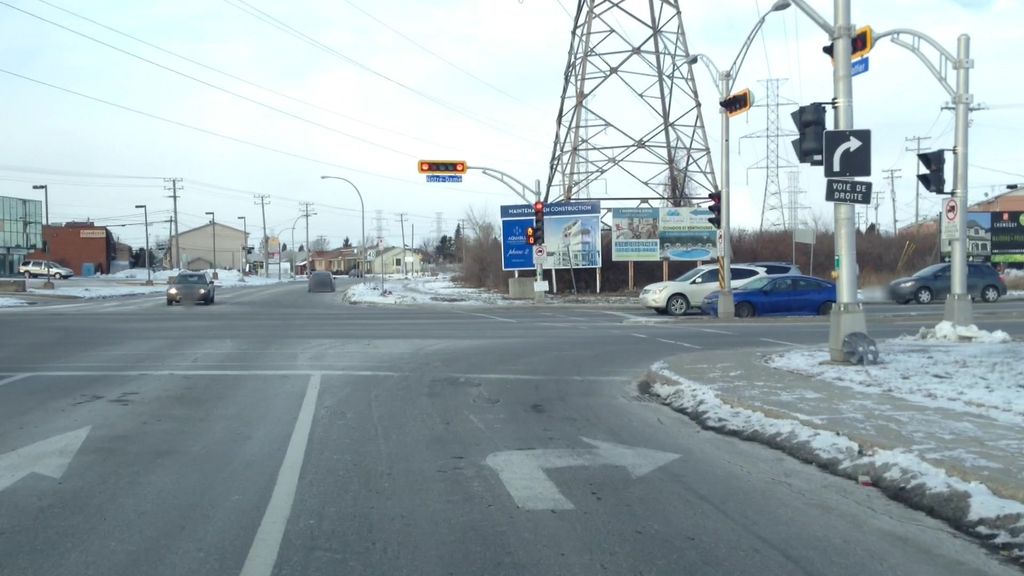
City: montreal